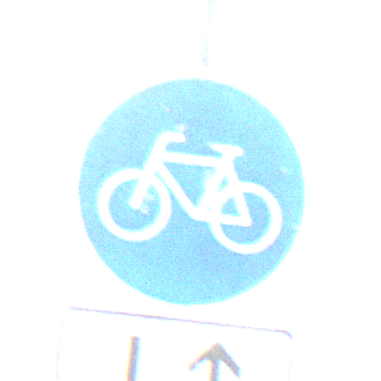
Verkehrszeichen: Radweg
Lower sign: RichtungsangabeDurchPfeile8
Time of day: Midday
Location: Outdoor (Nature)
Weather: PartlyCloudy
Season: NotSpecified
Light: Natural